Interaction volume radius: 10 \u00c5
Interaction volume height: 15 \u00c5
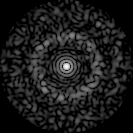
Disorder parameter: 0.8597